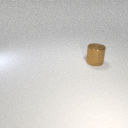
large brown metal cylinder